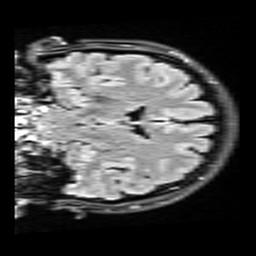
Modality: FLAIR
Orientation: coronal
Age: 32
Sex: female
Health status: healthy
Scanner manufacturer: siemens
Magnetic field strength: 3 T
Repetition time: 9 s
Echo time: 0.088 s